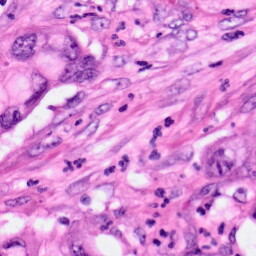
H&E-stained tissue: Pancreatic